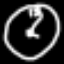
Label: clock